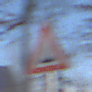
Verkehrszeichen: UnebeneFahrbahn
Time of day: MorningAfternoon
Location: Outdoor (Special)
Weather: Clear
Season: Winter
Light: Natural